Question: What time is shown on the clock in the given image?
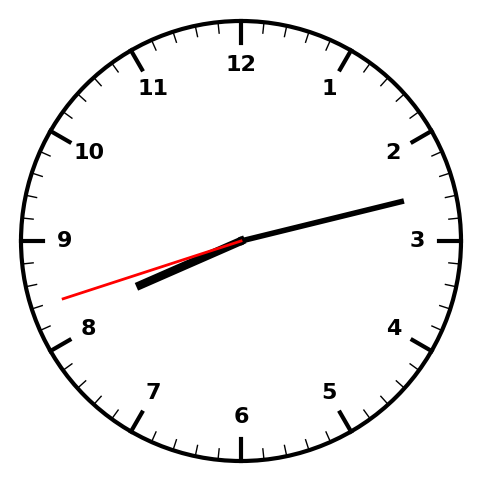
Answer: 08:12:42